Platform: macOS
Application: Arc Browser
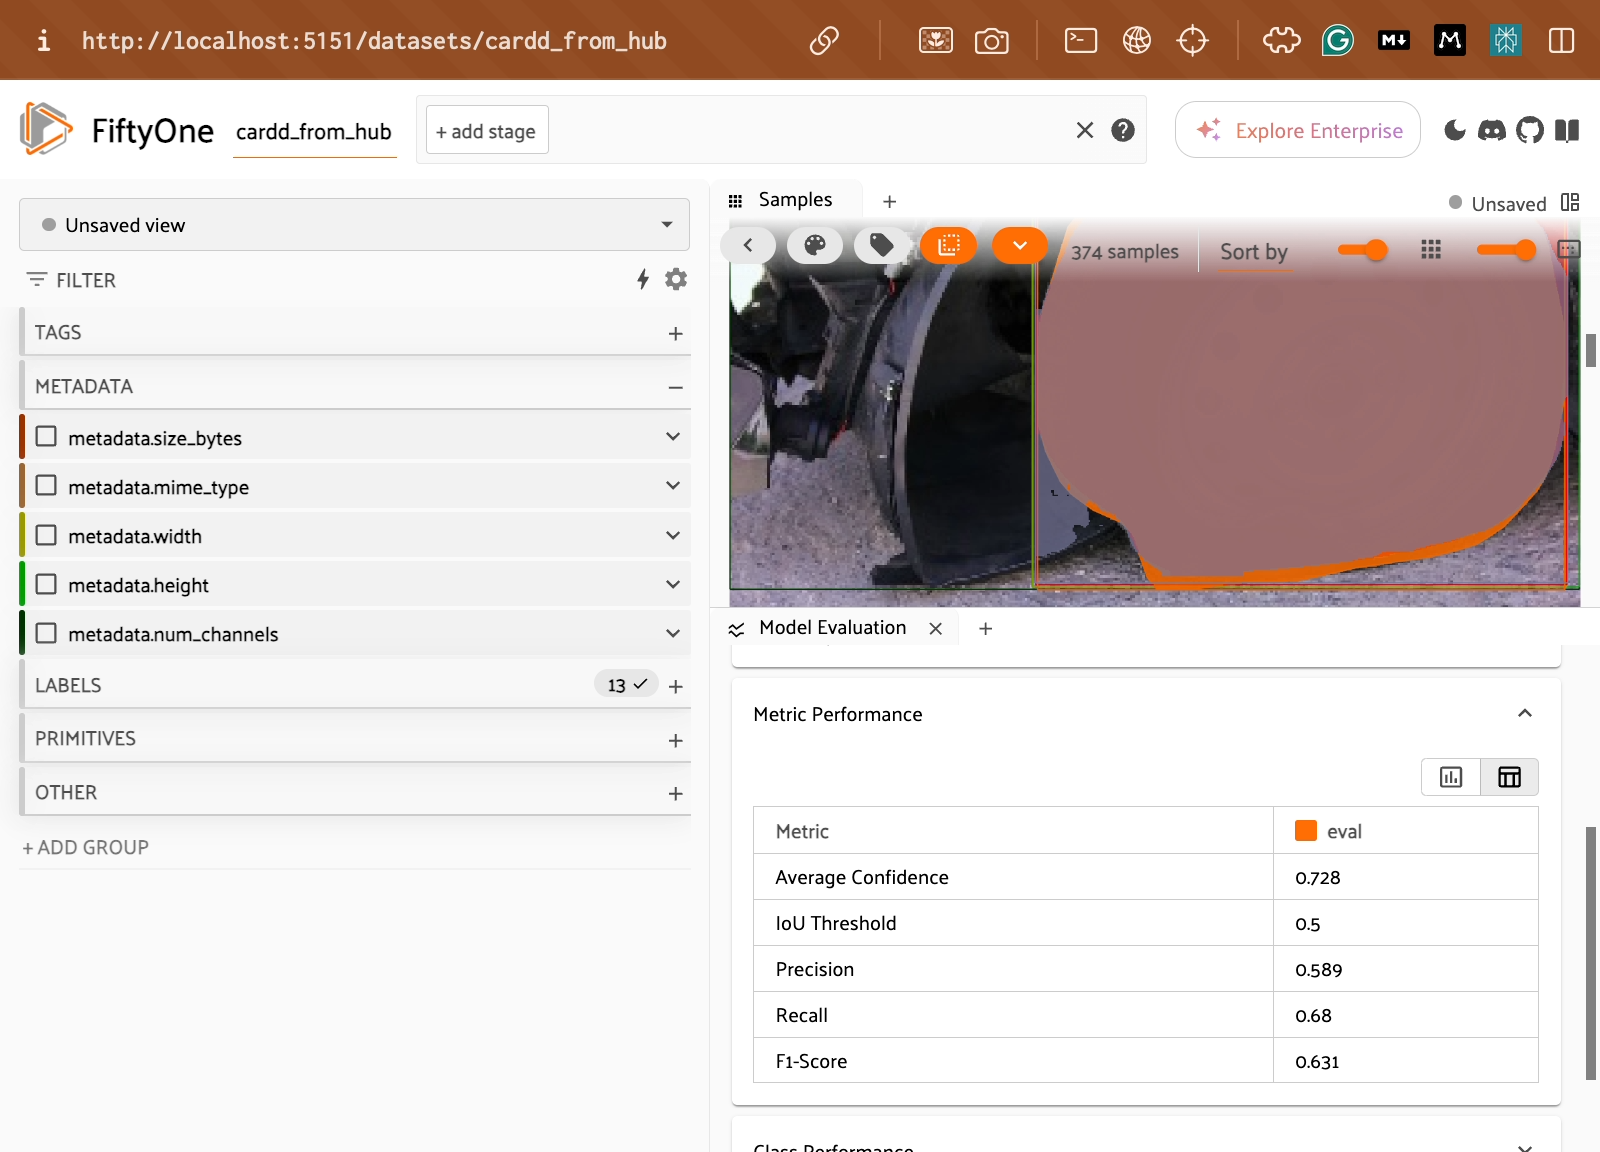
task_description: Switch to histogram view for metric performance
action_type: click
element_info: Icon
steps_since_start: 1

task_description: Minimize the Metric performance card in the model evaluation panel
action_type: click
element_info: Menu Item
steps_since_start: 1
task_description: Where can I find the number of samples in this dataset?
action_type: hover
element_info: Text
steps_since_start: 1

task_description: Locate the samples panel
action_type: hover
element_info: Menu Item
steps_since_start: 1

task_description: Locate the model evaluation panel
action_type: hover
element_info: Menu Item
steps_since_start: 1